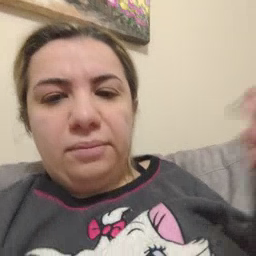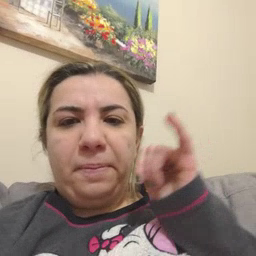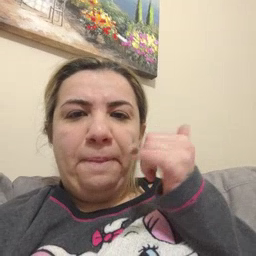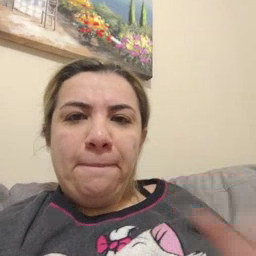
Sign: yellow